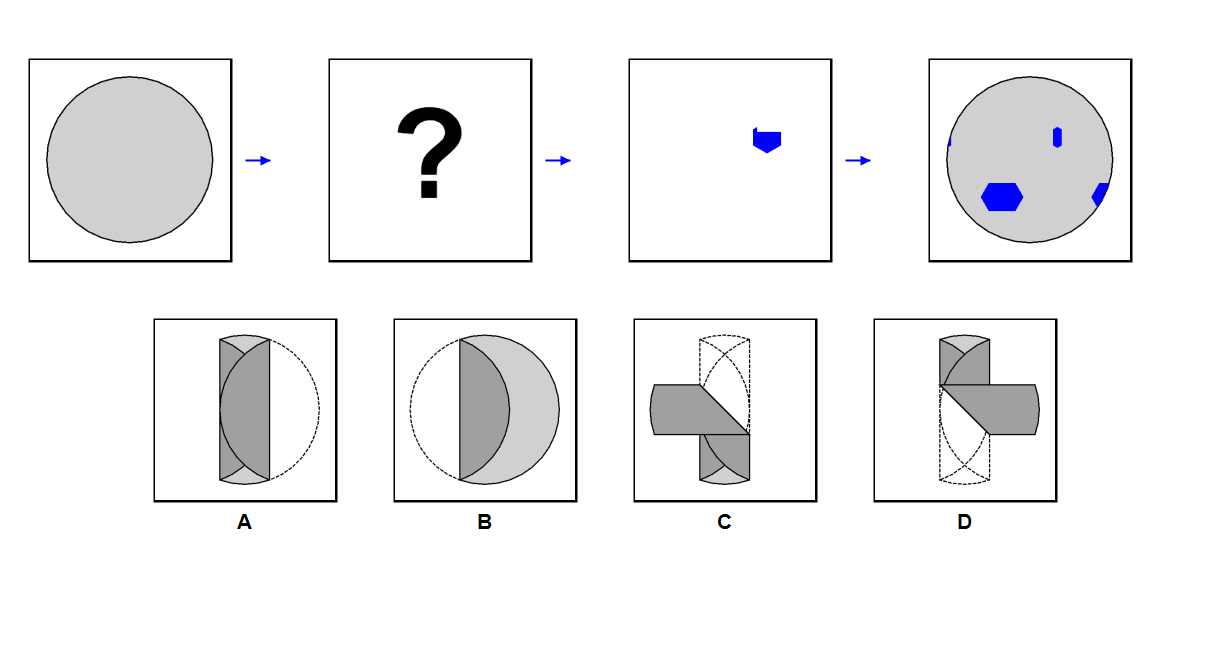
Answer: C